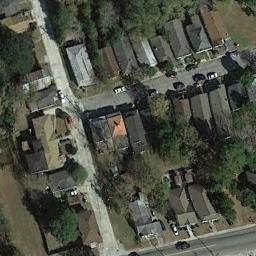
Label: residential